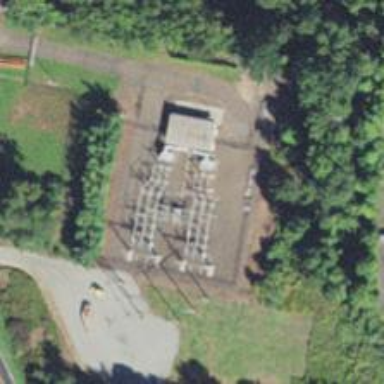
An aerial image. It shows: Switch used for power control.